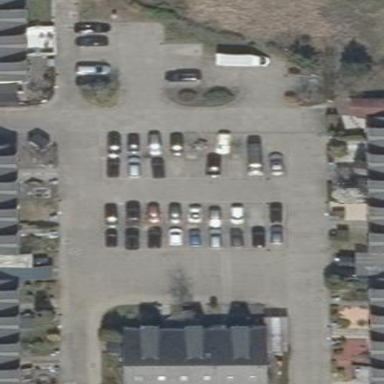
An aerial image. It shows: Parking area with surface.